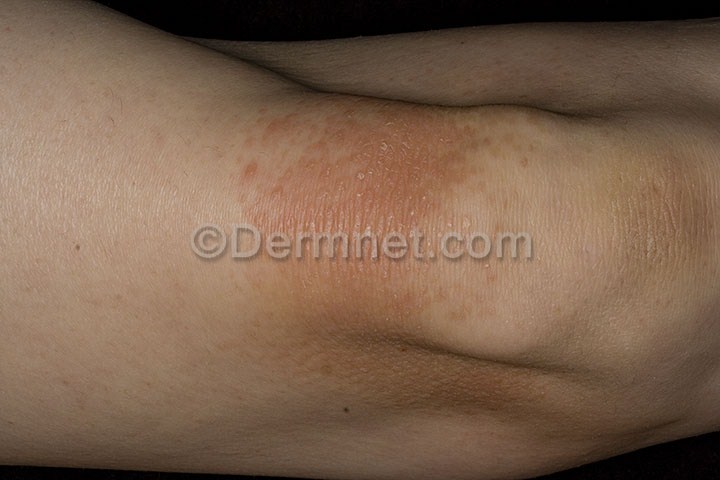
Disease: Eczema Photos